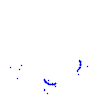
Particle: proton